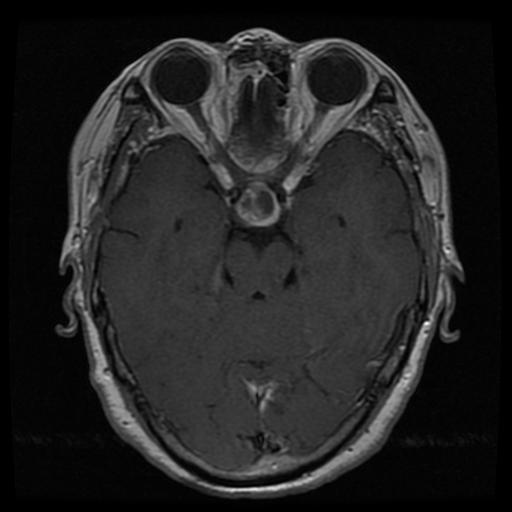
Label: pituitary